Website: lowes
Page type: account-selection
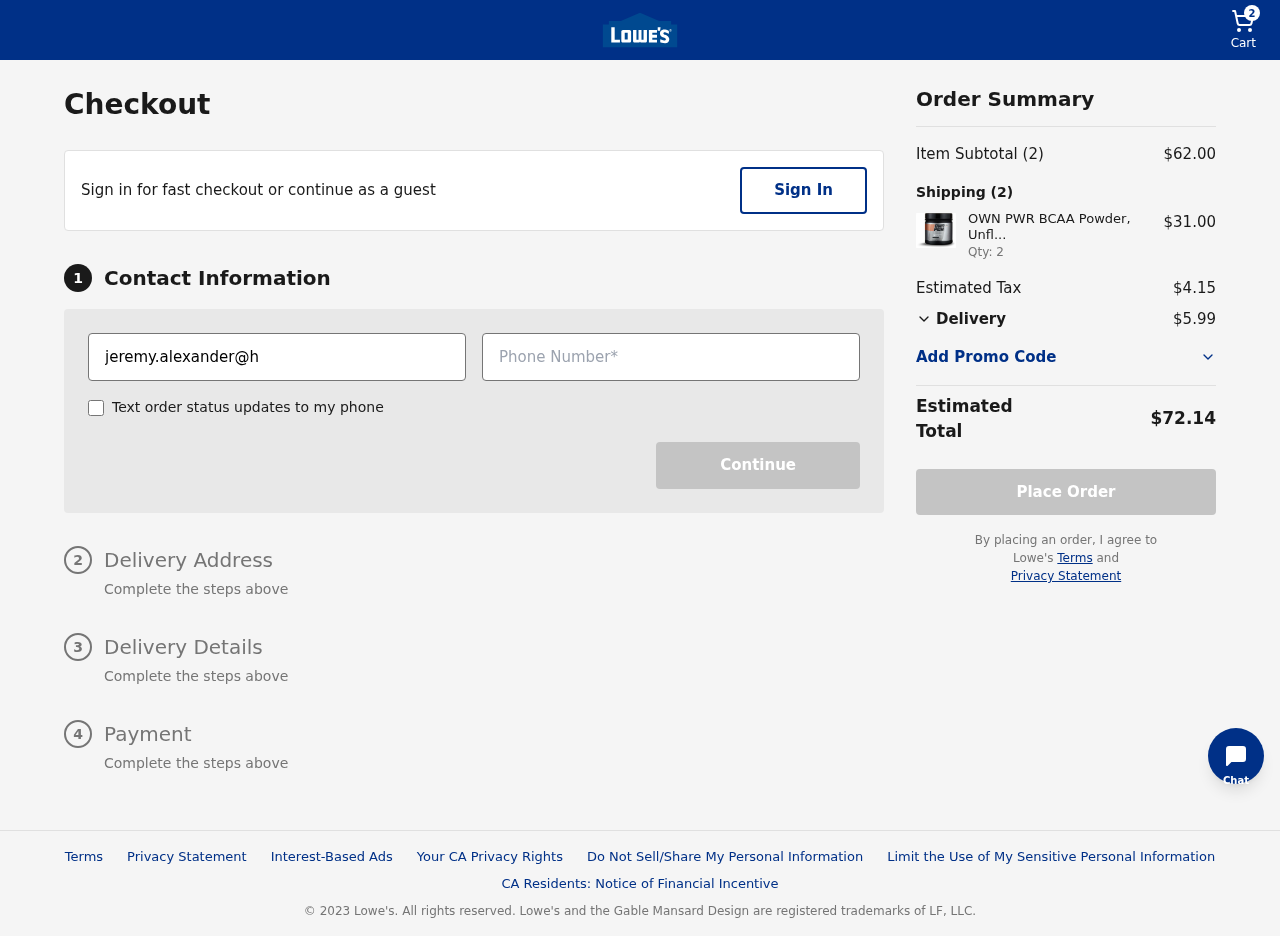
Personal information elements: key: PII_EMAIL
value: jeremy.alexander@hotmail.com
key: PII_PHONE
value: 5929457217
Product elements: key: PRODUCT1_NAME
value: OWN PWR BCAA Powder, Unflavored, 60 servings, Micronized Branched Chain Amino Acids (2:1:1 Ratio)
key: PRODUCT1_PRICE
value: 31
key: PRODUCT1_QUANTITY
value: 2
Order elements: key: ORDER_NUM_ITEMS
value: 2
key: ORDER_SUBTOTAL
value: $62.00
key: ORDER_TAX
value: $4.15
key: ORDER_SHIPPING_COST
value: $5.99
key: ORDER_TOTAL
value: $72.14